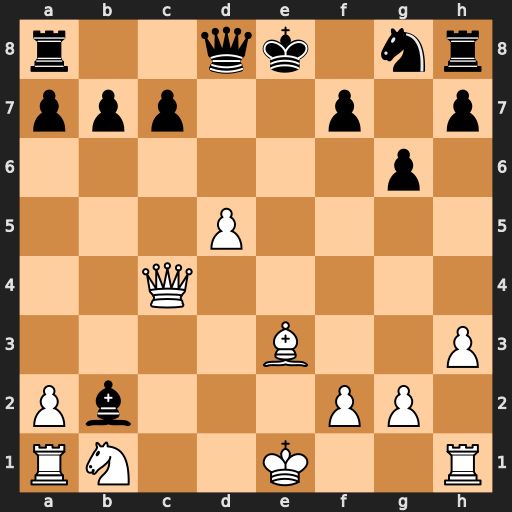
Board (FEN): r2qk1nr/ppp2p1p/6p1/3P4/2Q5/4B2P/Pb3PP1/RN2K2R
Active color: w
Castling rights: KQkq
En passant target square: -
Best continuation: Qb5+ Qd7 Qxb2